The plot shows how the frequency content of a bearing vibration signal evolves over time (STFT spectrogram). What is the most likely bearing condition (normal, inner_race, outer_race, ball)?
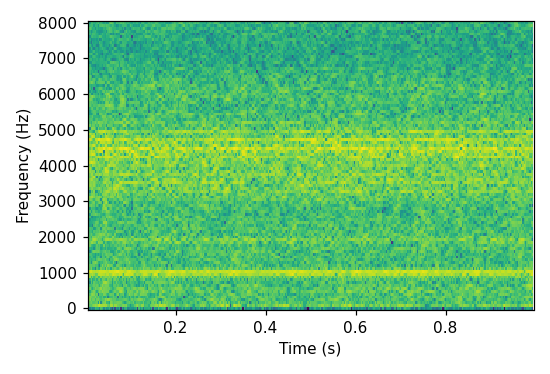
Answer: outer_race